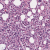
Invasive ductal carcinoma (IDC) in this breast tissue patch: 1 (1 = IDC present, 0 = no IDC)